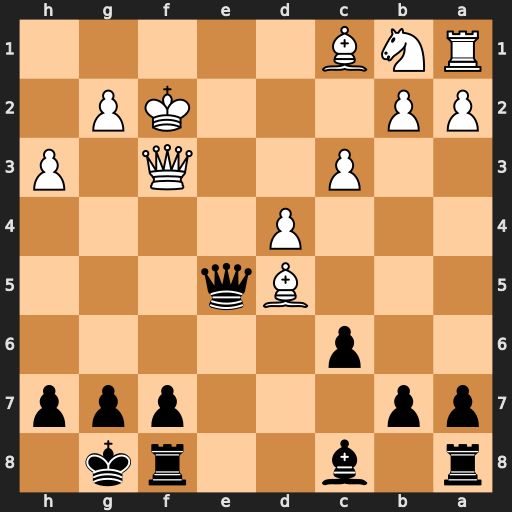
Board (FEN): r1b2rk1/pp3ppp/2p5/3Bq3/3P4/2P2Q1P/PP3KP1/RNB5
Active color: b
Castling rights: -
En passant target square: -
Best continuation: Qxd5 Qxd5 cxd5